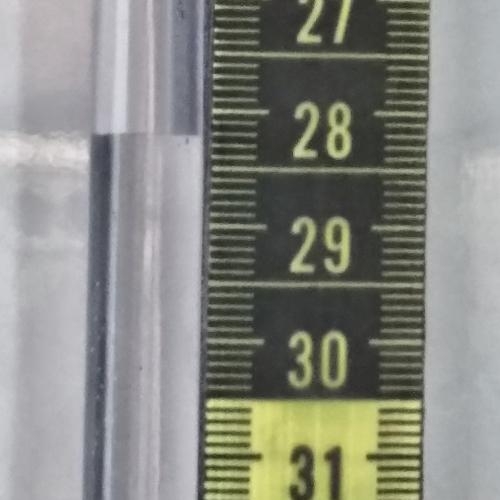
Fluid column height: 28.2 cm